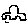
Label: car